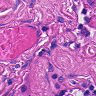
Metastatic tissue present: no